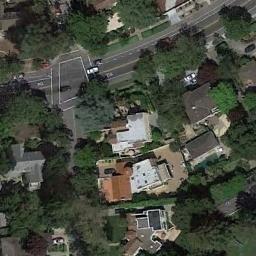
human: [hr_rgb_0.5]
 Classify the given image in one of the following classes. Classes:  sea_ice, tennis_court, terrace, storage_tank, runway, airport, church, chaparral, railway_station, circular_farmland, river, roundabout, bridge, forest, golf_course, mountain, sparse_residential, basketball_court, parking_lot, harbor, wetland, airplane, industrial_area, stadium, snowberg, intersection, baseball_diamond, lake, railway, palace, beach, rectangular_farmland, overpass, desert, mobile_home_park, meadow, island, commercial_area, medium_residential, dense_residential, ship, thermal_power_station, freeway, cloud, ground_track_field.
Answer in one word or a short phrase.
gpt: intersection